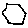
Label: hexagon